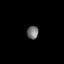
Tissue: lung
Cell type: Others
Senescence score: 0.217
Nuclear area (px): 150
Mean DAPI intensity: 113.707